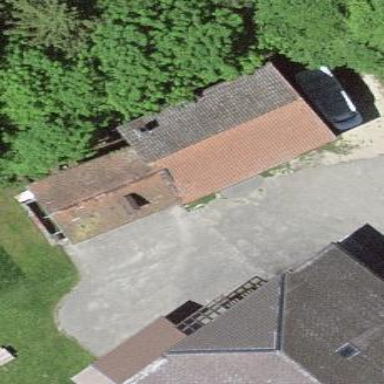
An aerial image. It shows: Gabled building.